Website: crate-barrel
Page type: account-selection
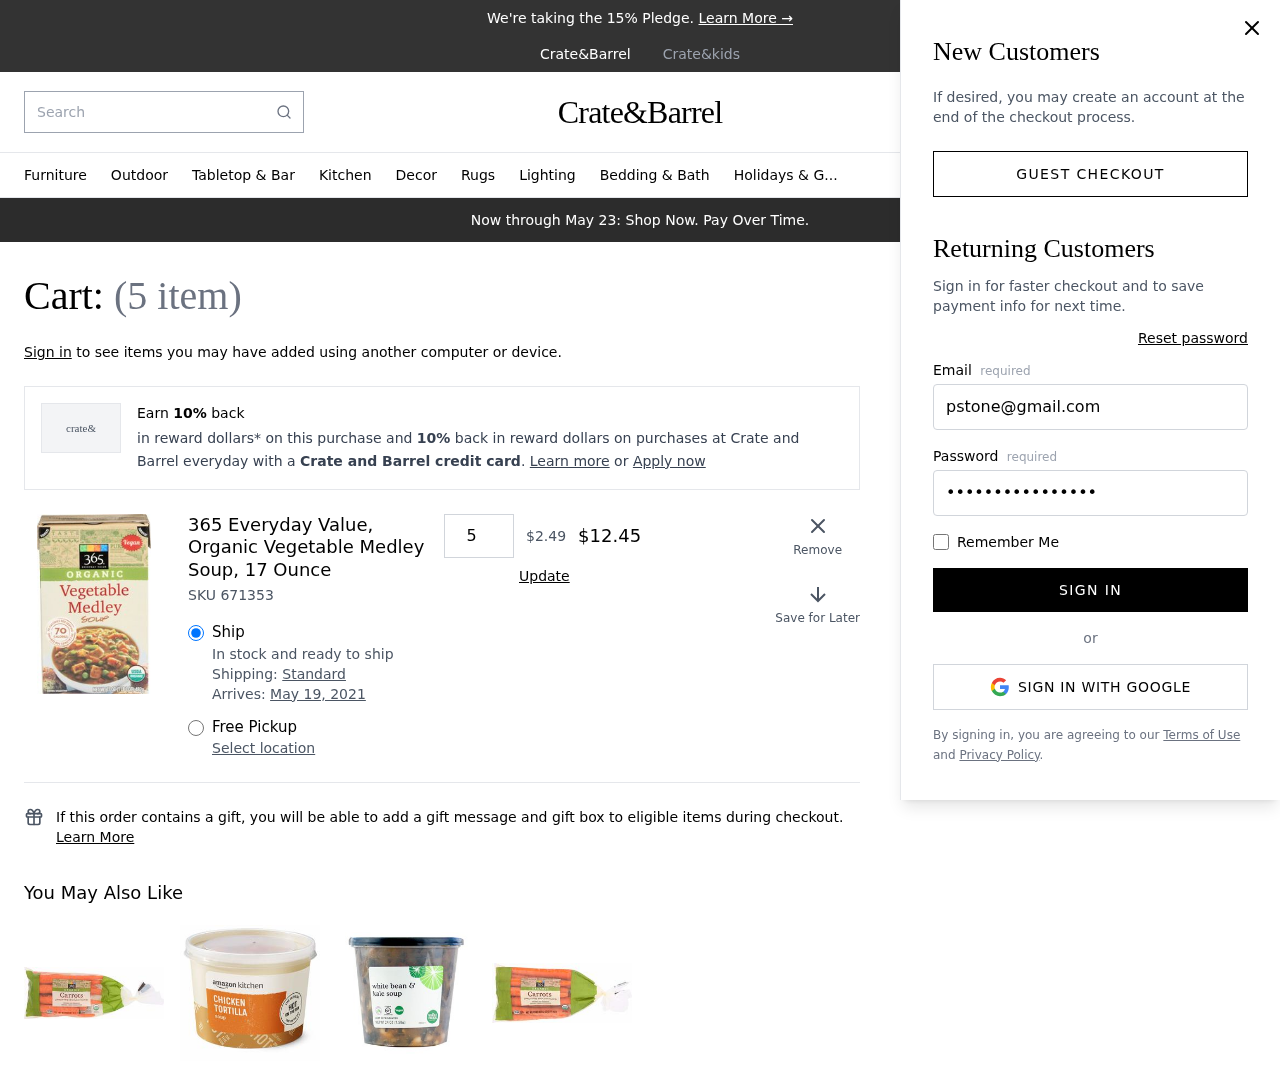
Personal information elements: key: PII_EMAIL
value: pstone@gmail.com
Product elements: key: PRODUCT1_NAME
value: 365 Everyday Value, Organic Vegetable Medley Soup, 17 Ounce
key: PRODUCT1_PRICE
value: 2.49
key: PRODUCT1_QUANTITY
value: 5
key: PRODUCT1_SKU
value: SKU 671353
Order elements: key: ORDER_NUM_ITEMS
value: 5
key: ORDER_DELIVERY_DATE
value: May 19, 2021
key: ORDER_SUBTOTAL
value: $12.45
Search elements: key: HEADER_SEARCH
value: Search